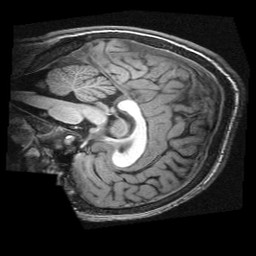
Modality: T1w
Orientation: sagittal
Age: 14
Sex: male
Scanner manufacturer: siemens
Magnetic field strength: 3 T
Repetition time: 2.3 s
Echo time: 0.00336 s